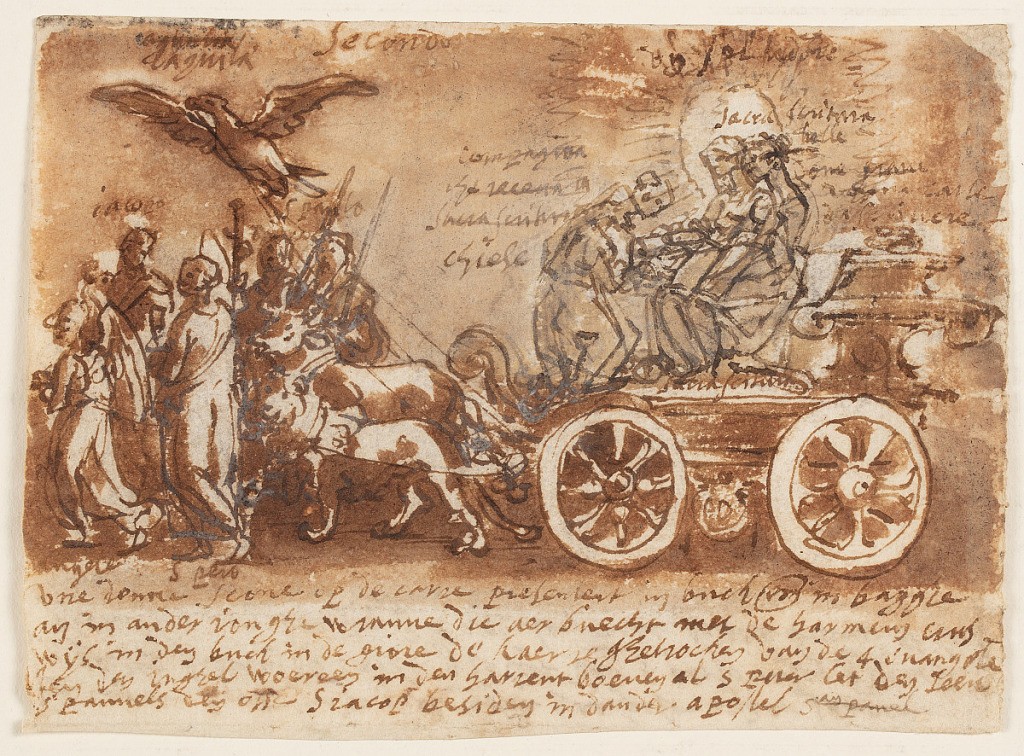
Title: Allegory of the Triumph of the Church, Second Scene
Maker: Jan van der Straet, called Stradanus, Flemish, 1523–1605
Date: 1595 or before
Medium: Recto: Pen and brown ink, brush and brown and black washes over black chalk, with corrections by the artist in white opaque paint on laid paper Verso: Pen and brown ink on laid paper
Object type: Drawing
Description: Recto: View of a procession with an open chariot moving left, led by a group of figures and animals identified as the Four Evangelists. An ox (symbol of Saint Luke) and a lion (symbol of Saint Mark) walk before the chariot together with an angel (symbol of Saint Matthew). Saint Peter leads the lion, and Saints Paul and James walk nearby. A large eagle (symbol of Saint John) flies overhead at left, the reins in its beak. Seated in the chariot is a haloed female figure (drawn twice in overlapping strokes) holding a book. A second woman kneels before her.  An explanatory inscription in Dutch appears along the bottom margin. Annotations in Italian throughout.
Verso: Dutch inscription